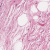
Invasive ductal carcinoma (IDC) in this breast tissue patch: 0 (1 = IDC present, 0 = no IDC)